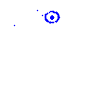
Particle: proton